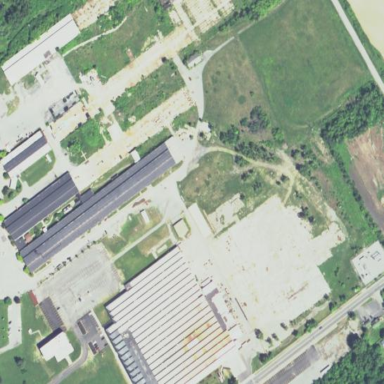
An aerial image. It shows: Historic factory.